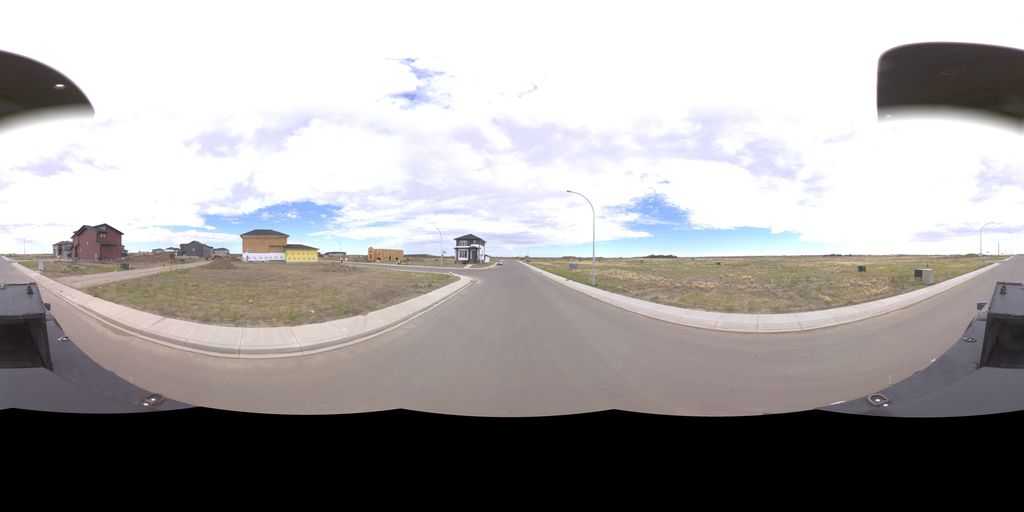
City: saskatoon